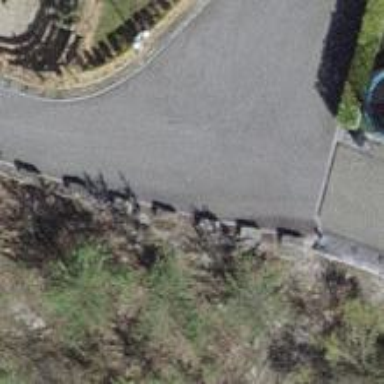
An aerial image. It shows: Turning circle on the road.